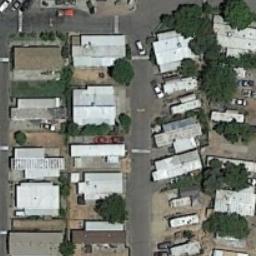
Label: mobile_home_park